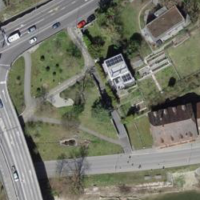
EUNIS habitat code: 25
Species observed at this site:
Cygnus olor